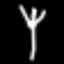
Label: fork